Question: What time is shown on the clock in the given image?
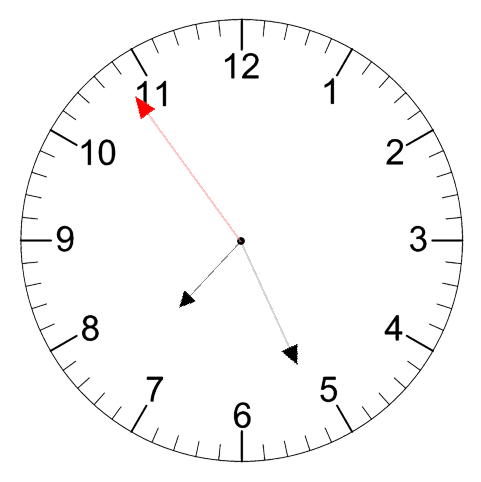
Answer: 07:25:54